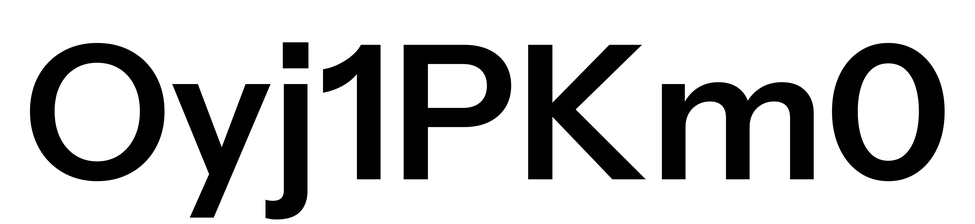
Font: InstrumentSans_SemiBold